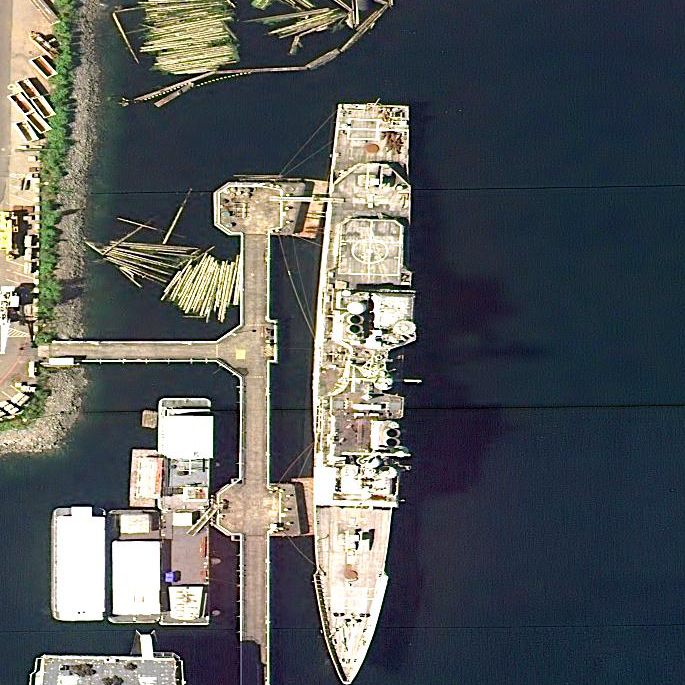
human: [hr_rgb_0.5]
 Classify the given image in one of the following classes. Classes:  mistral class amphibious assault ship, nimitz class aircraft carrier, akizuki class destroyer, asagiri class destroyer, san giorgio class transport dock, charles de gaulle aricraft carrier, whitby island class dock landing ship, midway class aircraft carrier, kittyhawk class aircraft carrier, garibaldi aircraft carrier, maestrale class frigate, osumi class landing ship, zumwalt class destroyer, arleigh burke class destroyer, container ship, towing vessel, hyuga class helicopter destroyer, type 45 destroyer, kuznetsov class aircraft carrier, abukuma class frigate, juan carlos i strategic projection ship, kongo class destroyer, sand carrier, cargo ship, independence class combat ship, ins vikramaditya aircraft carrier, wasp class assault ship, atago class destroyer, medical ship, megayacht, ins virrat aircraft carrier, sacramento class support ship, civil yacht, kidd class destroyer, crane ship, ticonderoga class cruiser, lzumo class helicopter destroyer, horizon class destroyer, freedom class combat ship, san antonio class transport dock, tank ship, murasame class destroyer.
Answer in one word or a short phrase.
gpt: Ticonderoga class cruiser